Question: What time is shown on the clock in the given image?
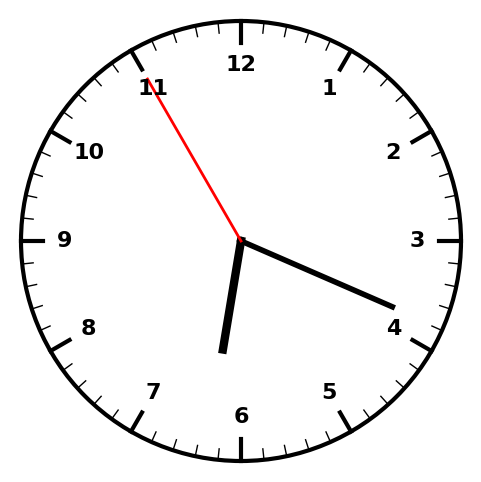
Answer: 06:18:55